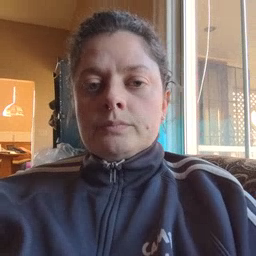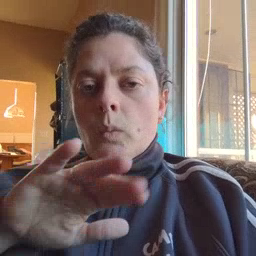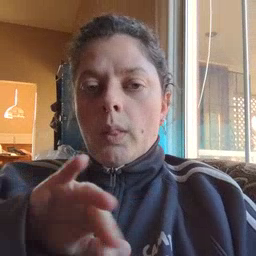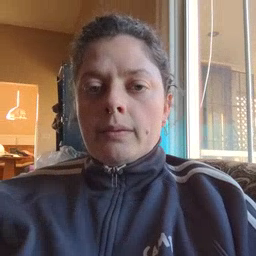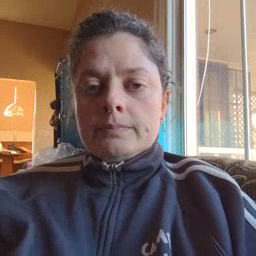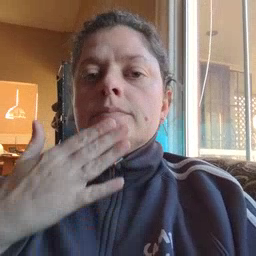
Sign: pool